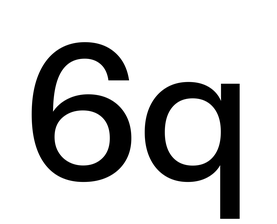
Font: InstrumentSans_Medium